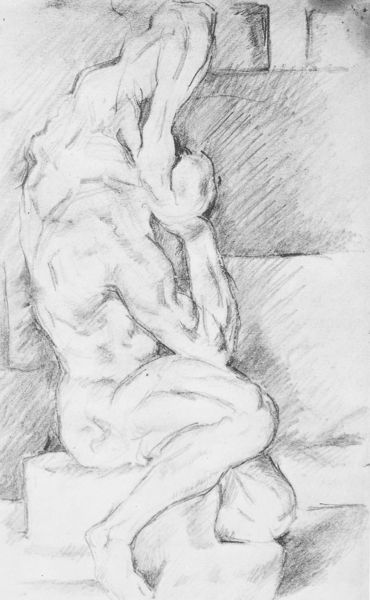
Titel: nach l’Écorché (Seite aus einem Skizzenbuch)
Künstler: Paul Cézanne
Institution: New York, Leonard C. Hanna, Jr.
Schlagwörter: akt, fuß, hand, kopf, körper, mann, nackt, schatten, weiß, sitzen, bewegung, rücken, schwarz, skizze, zeichnung, arme, sockel, stein, hände, figur, pose, sitzend, beine, bein, studie, dehnen, drehen, nacken, muskeln, sport, sitzt, rodin, knie, torso, schraffur, seite, schwarzweiß, denker, bleistift, entwurf, kerker, muskel, kniend, drehung, athlet, verdreht, podium, amphitheater, kleiner kopf, felf, straffierung, rasch, dehnung, rückenmuskulatur, schdatuo, strcken